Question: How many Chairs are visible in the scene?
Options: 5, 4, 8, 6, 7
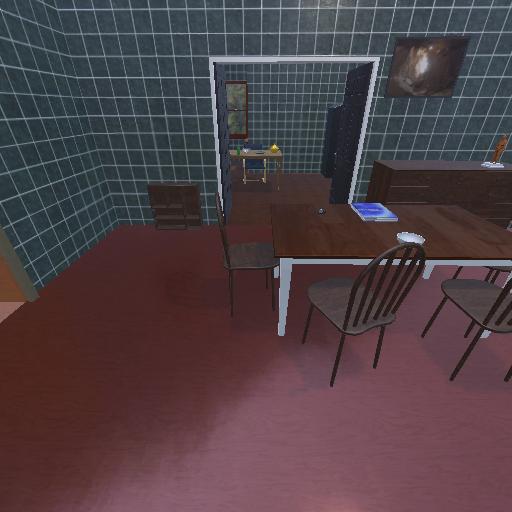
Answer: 5